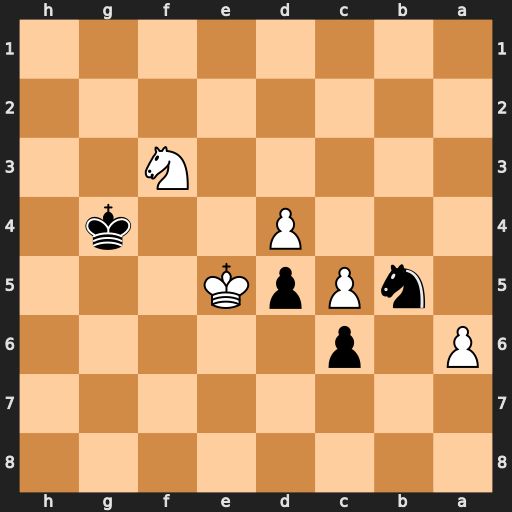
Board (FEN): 8/8/P1p5/1nPpK3/3P2k1/5N2/8/8
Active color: b
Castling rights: -
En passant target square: -
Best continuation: Kxf3 Ke6 Nc7+ Kd7 Nxa6